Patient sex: F
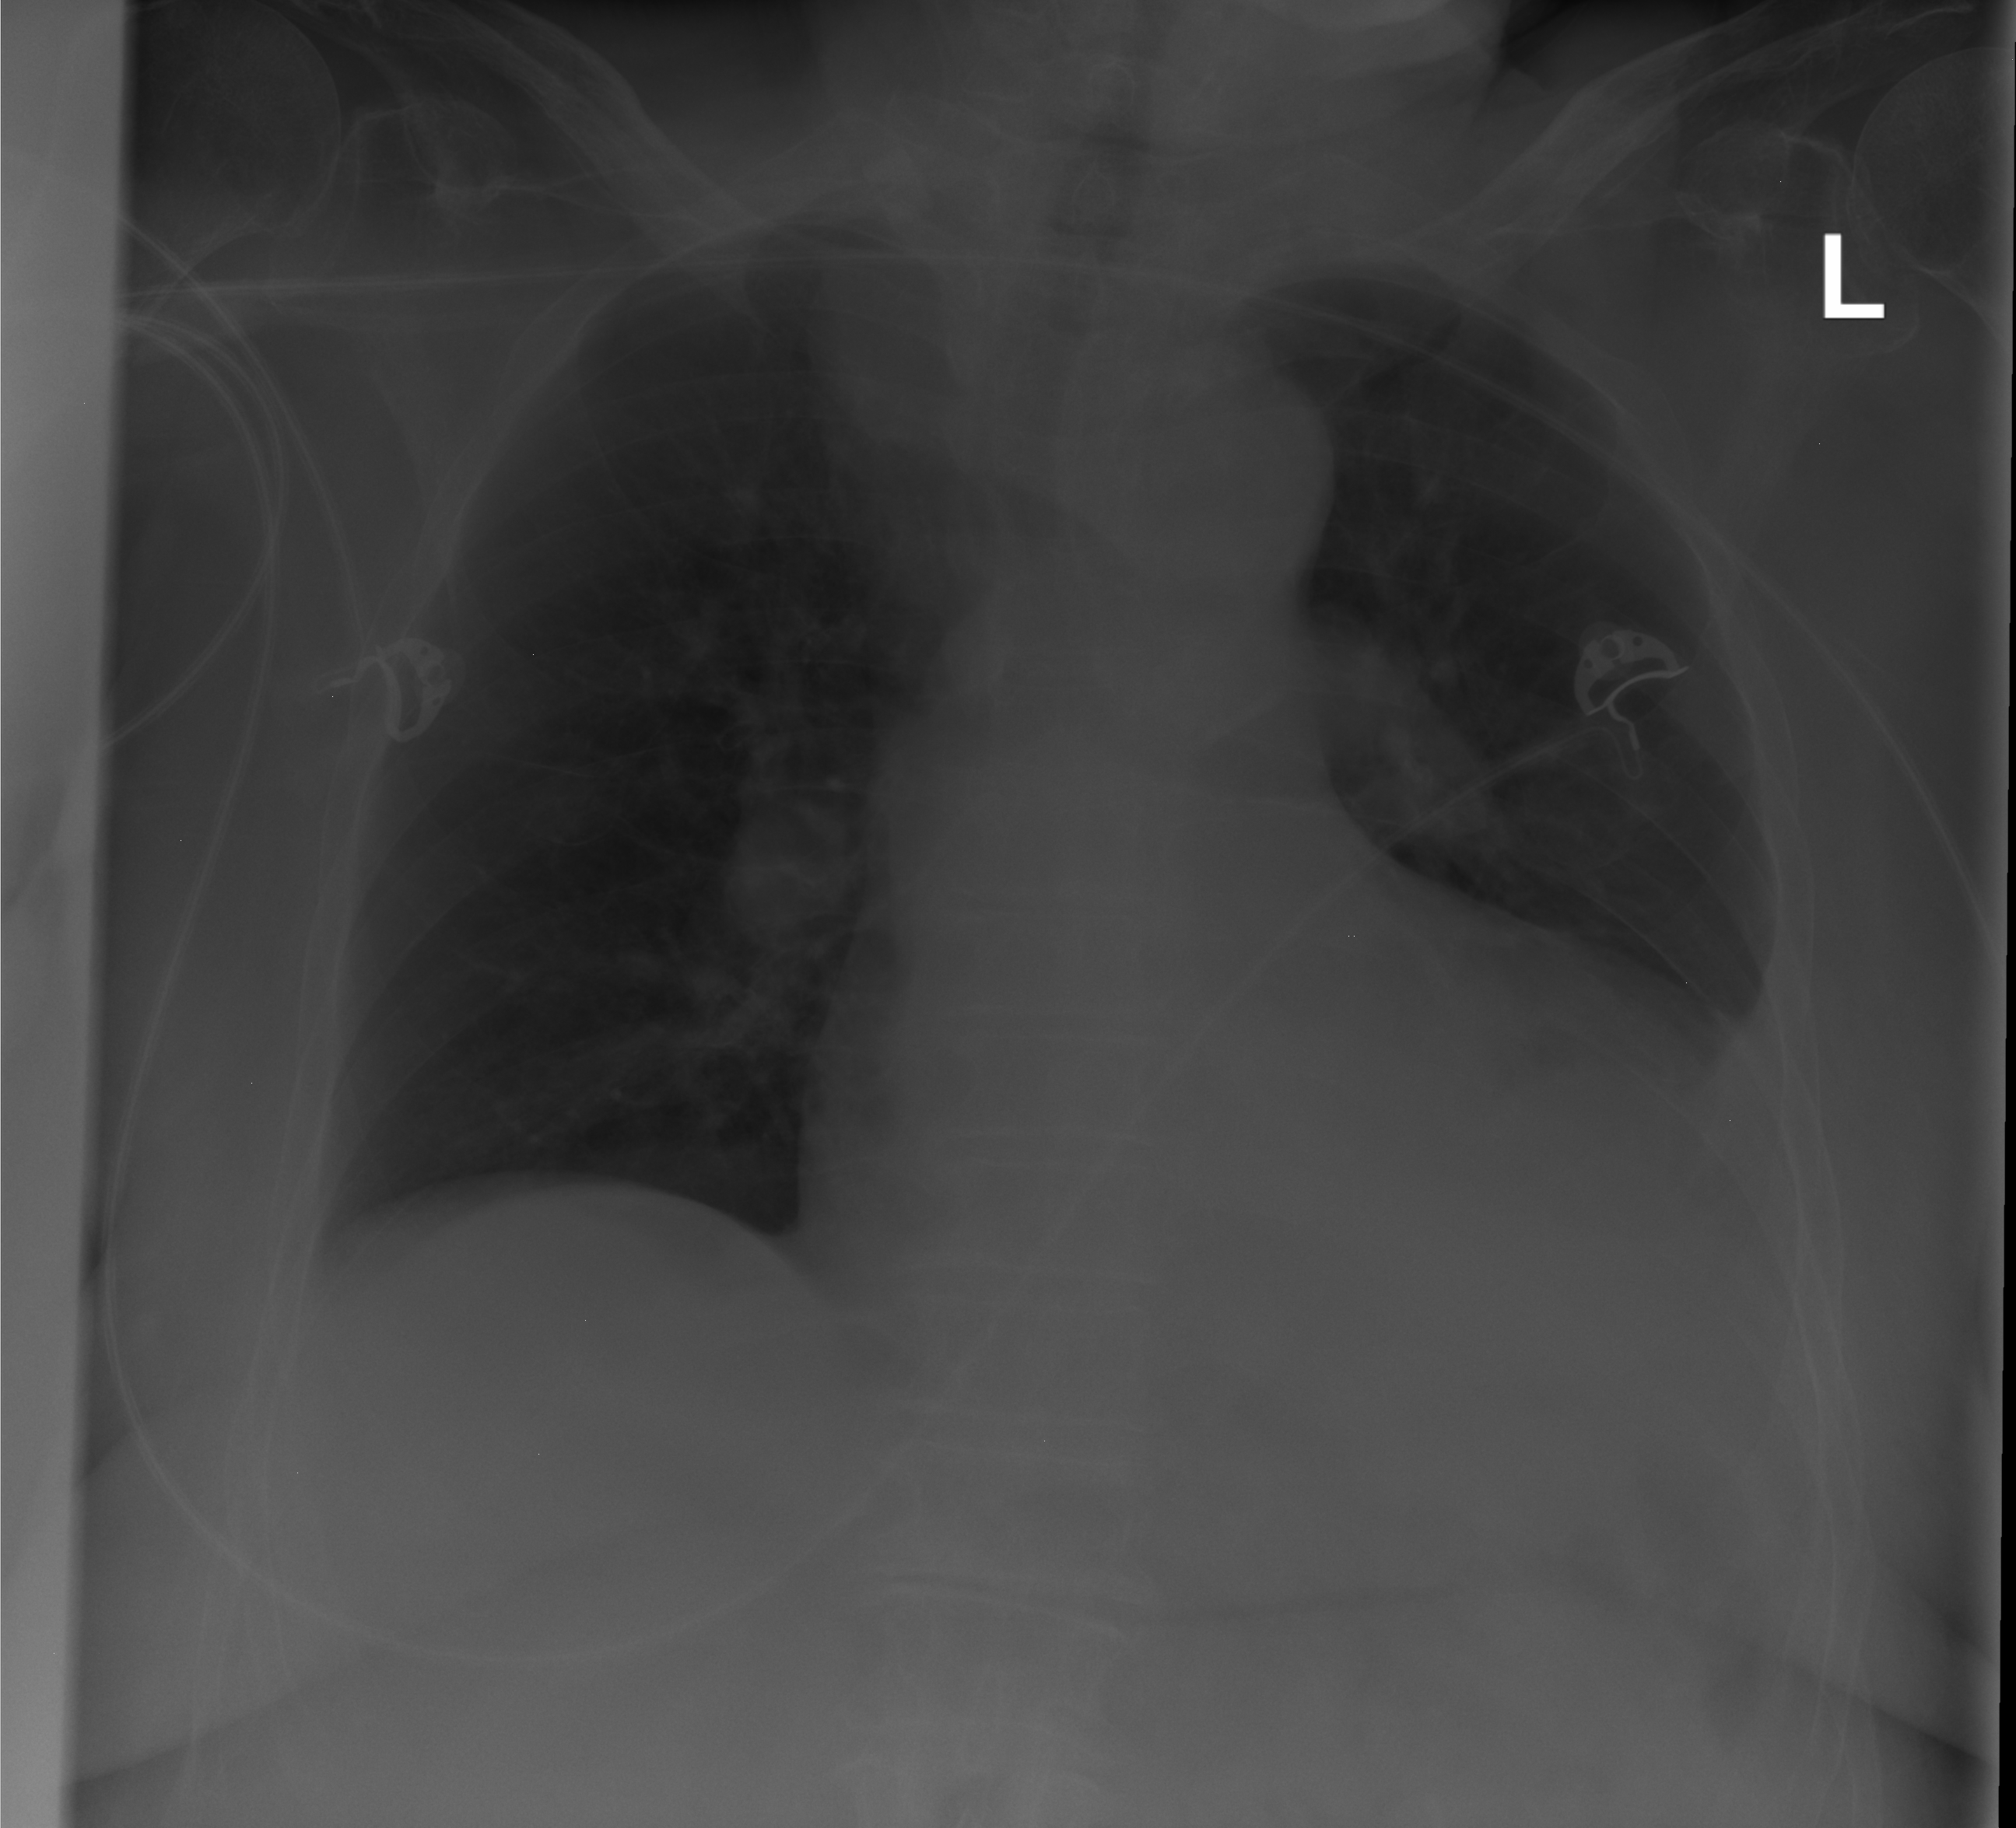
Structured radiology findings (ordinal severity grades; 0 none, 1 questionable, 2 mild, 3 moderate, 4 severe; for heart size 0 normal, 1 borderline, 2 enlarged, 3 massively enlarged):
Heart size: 2
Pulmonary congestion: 0
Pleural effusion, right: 0
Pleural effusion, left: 1
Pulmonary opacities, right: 0
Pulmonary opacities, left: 0
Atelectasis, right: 0
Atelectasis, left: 2